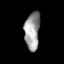
Tissue: skin
Cell type: Epithelial cells
Senescence score: 0.275
Nuclear area (px): 570
Mean DAPI intensity: 155.614